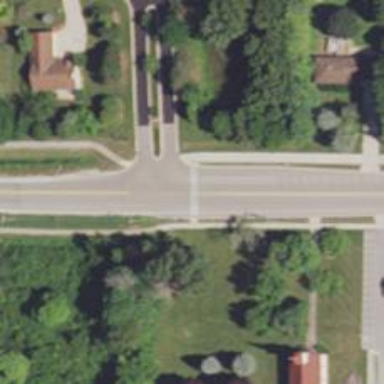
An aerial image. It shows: Marked road crossing.